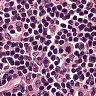
Metastatic tissue present: no